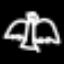
Label: angel